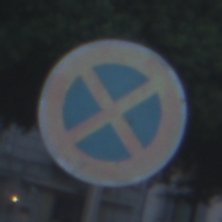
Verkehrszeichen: AbsolutesHalteverbot
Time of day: SunriseSunset
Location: Outdoor (Urban)
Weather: PartlyCloudy
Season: NotSpecified
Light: Natural